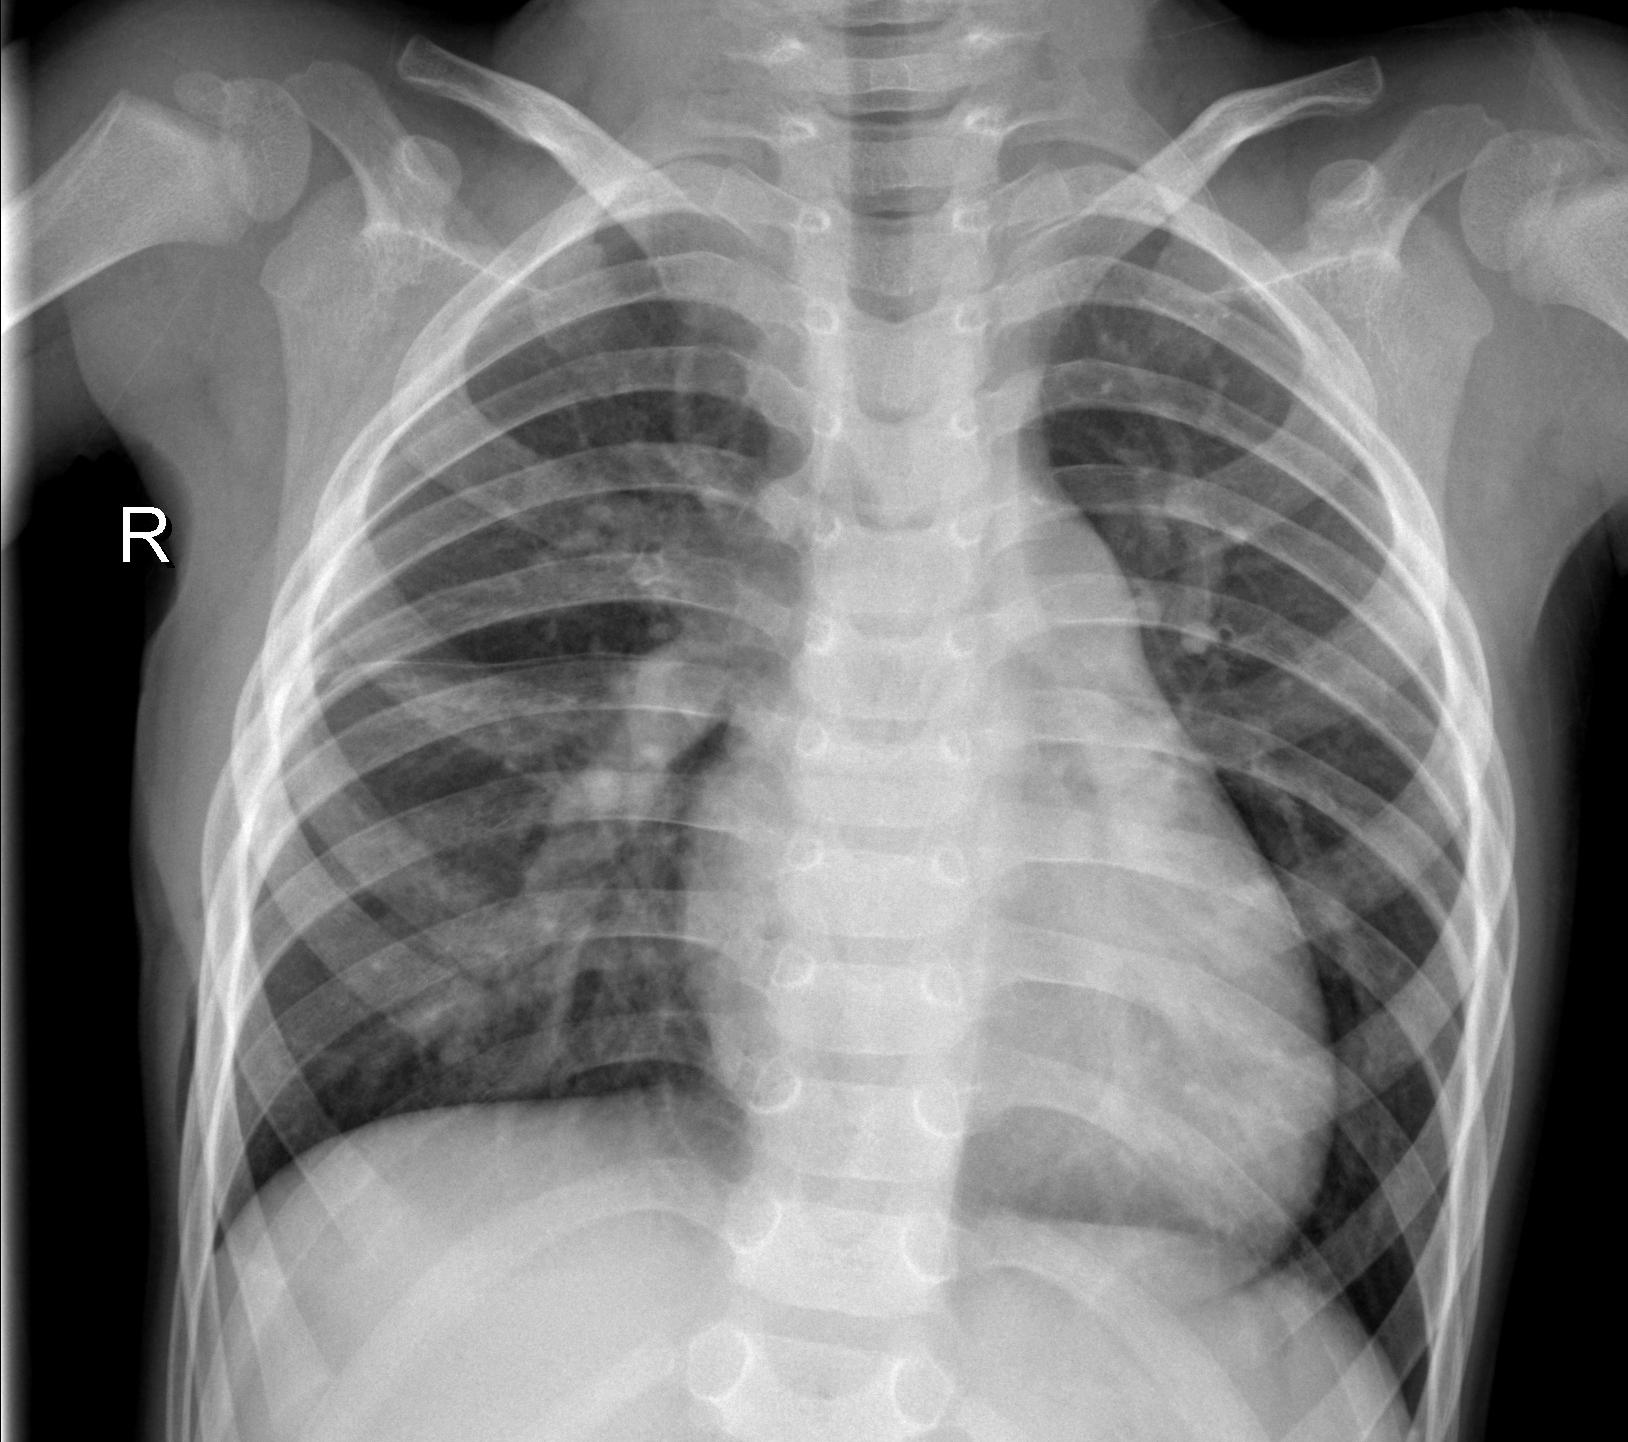
Diagnosis: PNEUMONIA